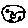
Label: moon